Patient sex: F
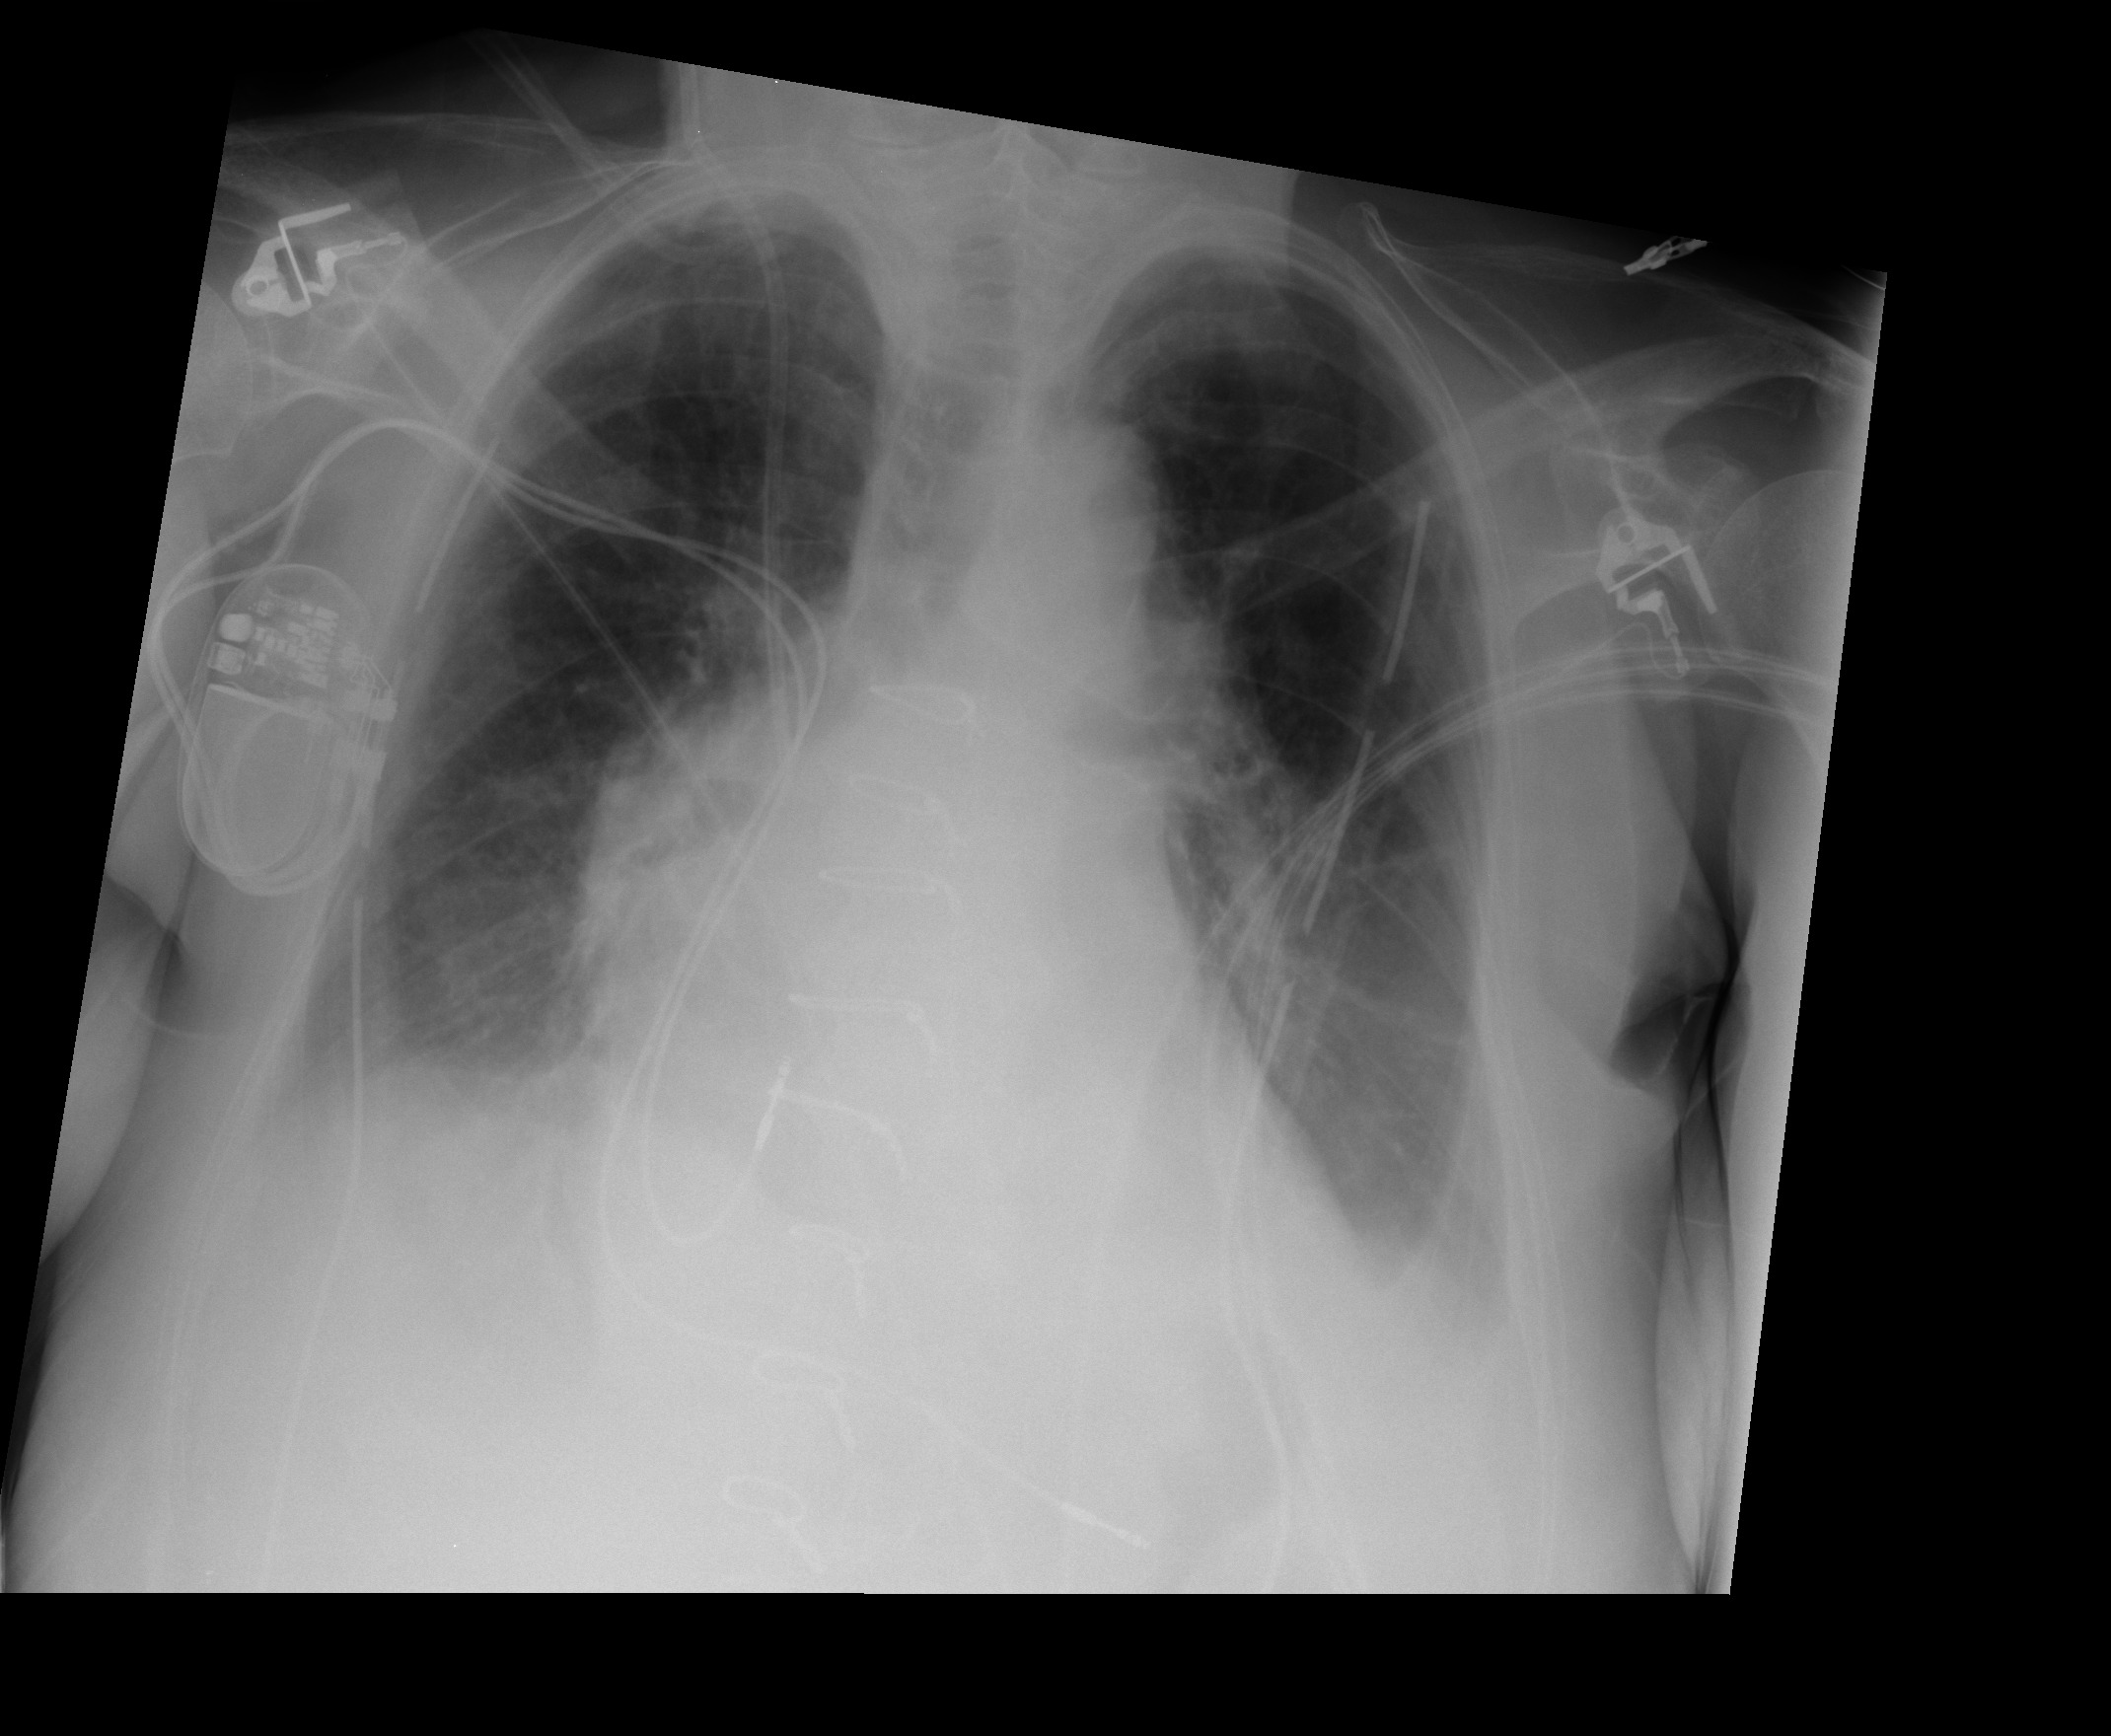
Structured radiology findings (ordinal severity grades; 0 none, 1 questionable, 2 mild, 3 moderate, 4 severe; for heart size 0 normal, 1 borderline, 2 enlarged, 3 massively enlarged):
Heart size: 2
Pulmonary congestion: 0
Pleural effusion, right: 1
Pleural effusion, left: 2
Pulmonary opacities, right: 1
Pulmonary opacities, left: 1
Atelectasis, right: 2
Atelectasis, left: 2